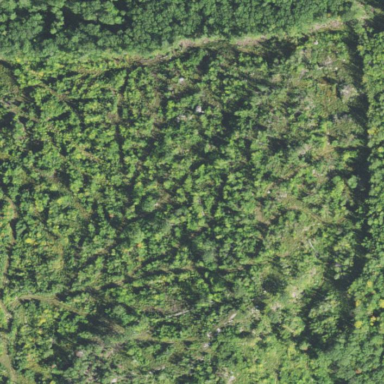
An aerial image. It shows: Clearcut man-made area surrounded by scrub vegetation.